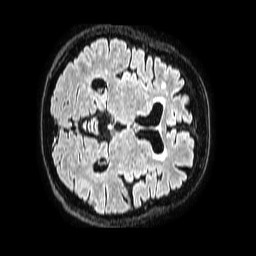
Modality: FLAIR
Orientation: axial
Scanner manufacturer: philips
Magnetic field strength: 1.5 T
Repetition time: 4.8 s
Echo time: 0.3 s